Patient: sex F, age 75
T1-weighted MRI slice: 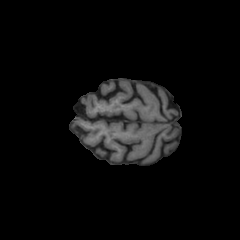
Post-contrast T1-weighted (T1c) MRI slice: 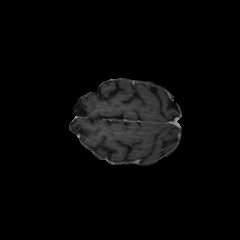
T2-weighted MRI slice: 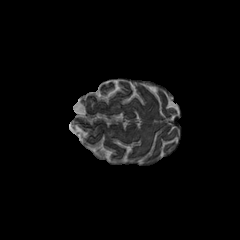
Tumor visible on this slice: no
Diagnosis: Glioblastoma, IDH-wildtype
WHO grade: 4